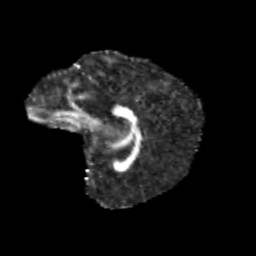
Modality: FA
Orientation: sagittal
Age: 11
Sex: female
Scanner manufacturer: siemens
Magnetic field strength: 3 T
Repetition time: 3.8 s
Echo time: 0.07 s